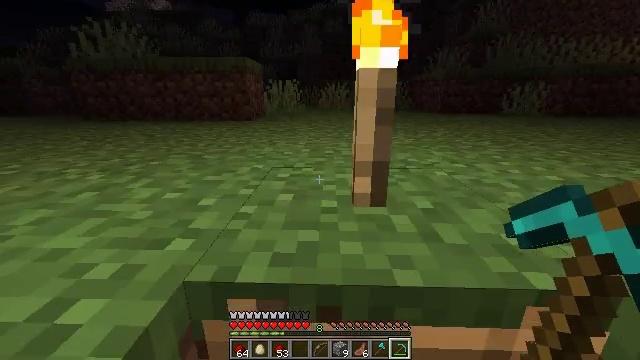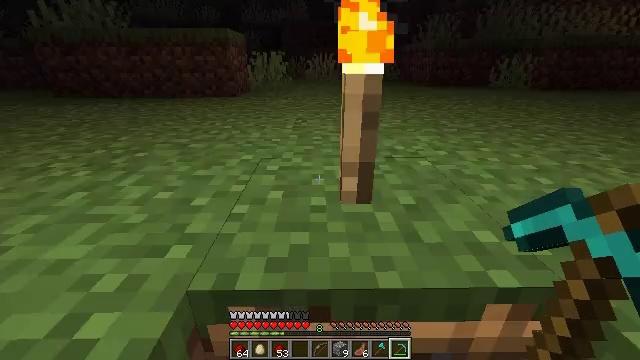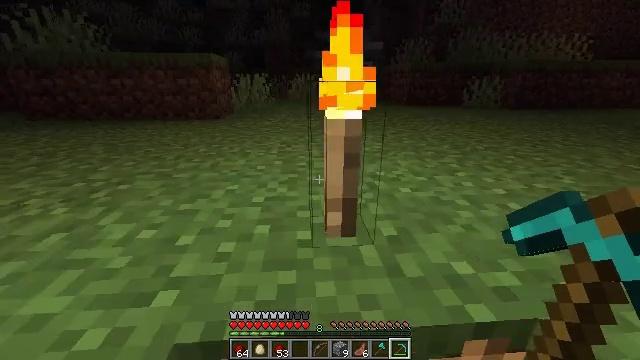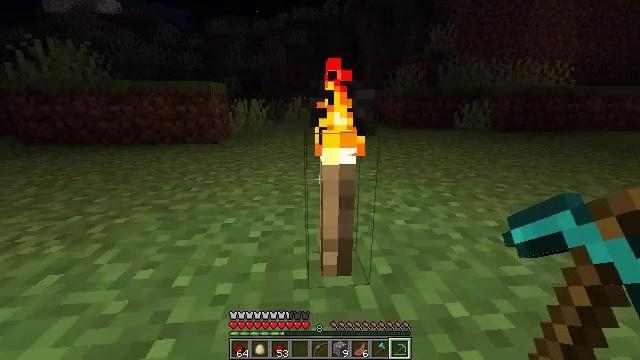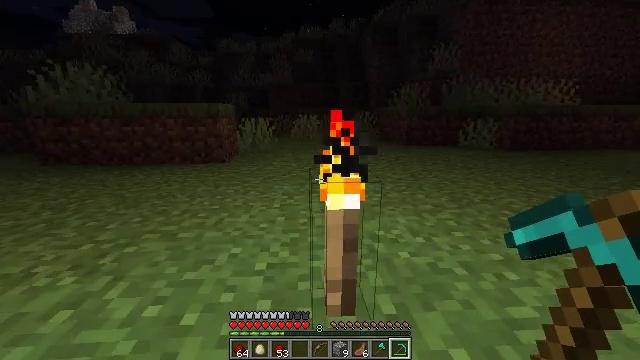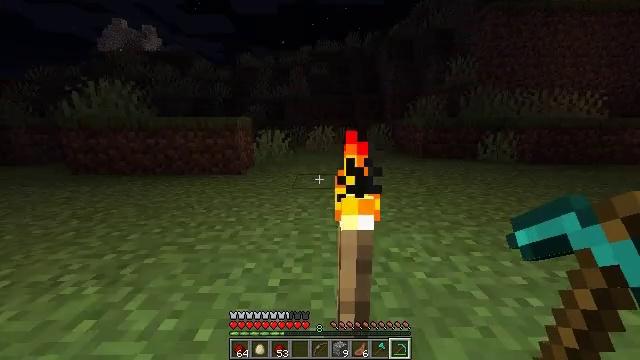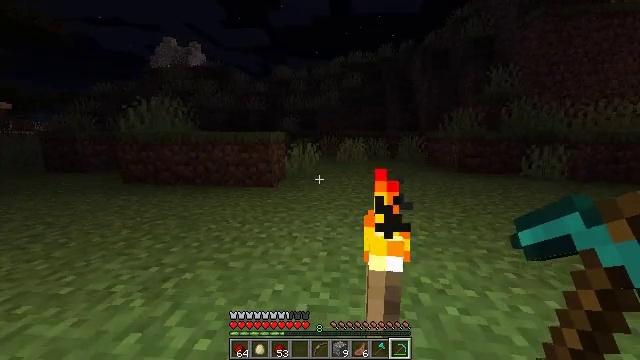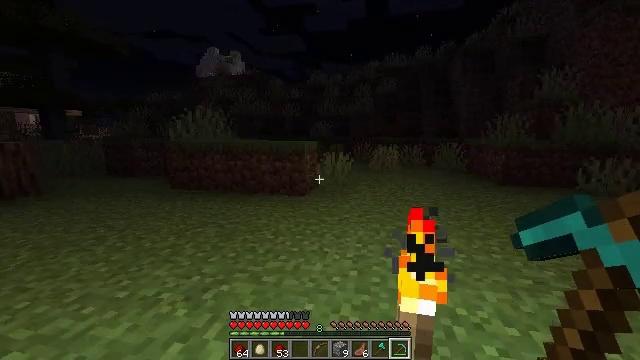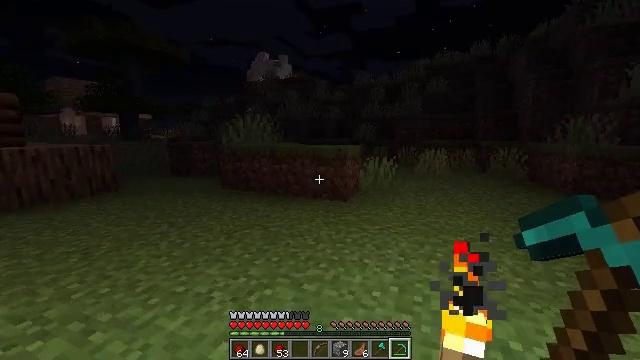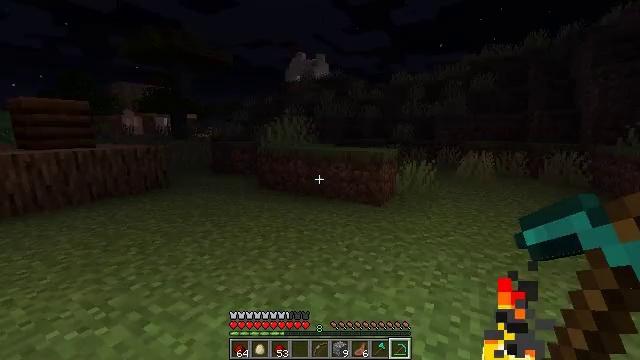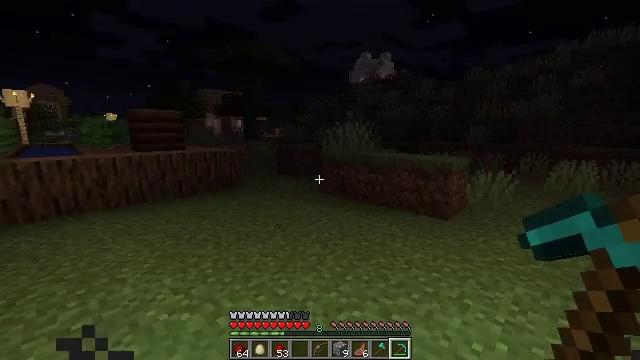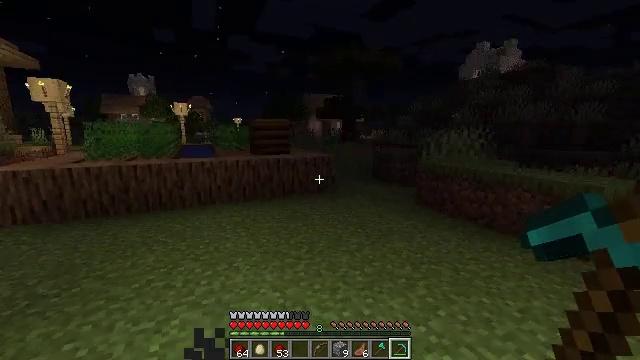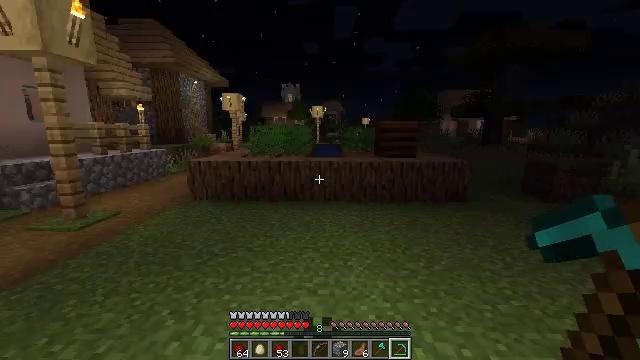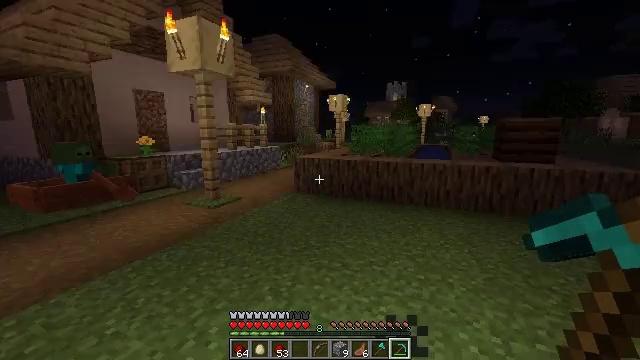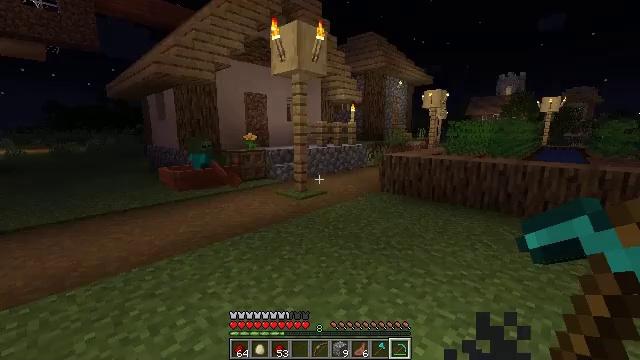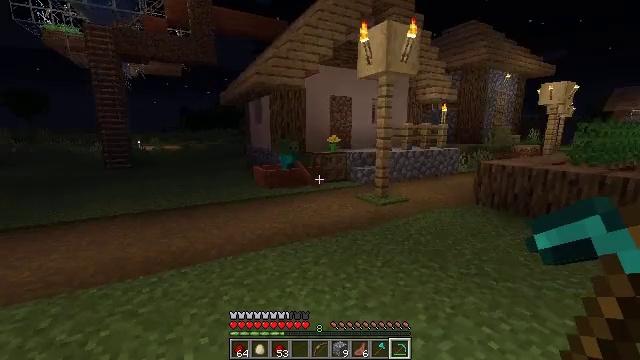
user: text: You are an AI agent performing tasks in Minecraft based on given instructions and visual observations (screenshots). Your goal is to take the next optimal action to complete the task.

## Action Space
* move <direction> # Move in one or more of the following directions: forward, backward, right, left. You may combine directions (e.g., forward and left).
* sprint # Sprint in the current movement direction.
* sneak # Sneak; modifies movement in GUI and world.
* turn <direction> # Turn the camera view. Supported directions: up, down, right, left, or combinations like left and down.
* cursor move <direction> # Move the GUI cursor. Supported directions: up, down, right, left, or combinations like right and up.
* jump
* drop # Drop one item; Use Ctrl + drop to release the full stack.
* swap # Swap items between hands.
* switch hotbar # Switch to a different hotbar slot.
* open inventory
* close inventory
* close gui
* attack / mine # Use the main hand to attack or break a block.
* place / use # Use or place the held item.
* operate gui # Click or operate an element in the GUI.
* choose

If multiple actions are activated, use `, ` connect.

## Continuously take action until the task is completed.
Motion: motion action
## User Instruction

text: Interact with the crafting table to make a dispenser.
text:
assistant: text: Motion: move forward, sprint, turn right and down, jump
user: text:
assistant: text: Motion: move forward, sprint, turn right and up, jump
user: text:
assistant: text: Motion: move forward, sprint, turn up, jump
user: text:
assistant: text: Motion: move forward, turn left and up, jump
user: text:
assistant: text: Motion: move forward, turn left and up, jump
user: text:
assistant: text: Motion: move forward, turn left and up, jump
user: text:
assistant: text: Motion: move forward, turn left, jump
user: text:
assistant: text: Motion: move forward, turn left, jump
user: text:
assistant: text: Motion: move forward, sprint, turn left, jump
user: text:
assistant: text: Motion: move forward, sprint, turn left, jump
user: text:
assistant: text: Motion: move forward, sprint, turn left, jump
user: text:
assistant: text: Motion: move forward, turn left, jump
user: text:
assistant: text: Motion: move forward, turn left, jump
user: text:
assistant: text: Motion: move forward, turn left, jump
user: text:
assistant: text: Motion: move forward, sprint, turn left, jump
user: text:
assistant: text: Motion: move forward, sprint, turn left, jump
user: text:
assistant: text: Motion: move forward, sprint, turn left, jump
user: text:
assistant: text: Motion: move forward, jump
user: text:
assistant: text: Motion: move forward, jump
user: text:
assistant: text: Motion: move forward, jump
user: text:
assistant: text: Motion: move forward, jump
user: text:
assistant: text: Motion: move forward, jump
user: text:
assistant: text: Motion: move forward, jump
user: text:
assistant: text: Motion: move forward, sprint, jump
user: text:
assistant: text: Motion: move forward, sprint, turn left, jump
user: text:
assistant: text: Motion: move forward, sprint, turn left, jump
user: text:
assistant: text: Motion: move forward, turn left, jump
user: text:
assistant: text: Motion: move forward, turn left, jump
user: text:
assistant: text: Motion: move forward, turn left, jump
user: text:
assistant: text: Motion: move forward, turn left and up, jump